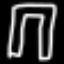
Label: pants